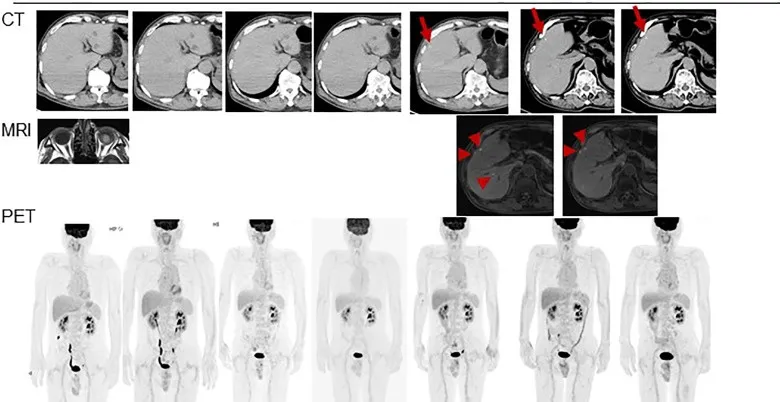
Clinical course of present case with images. Red arrow and arrow head indicate the metastatic tumors detectable with imaging studies.
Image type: radiology (scintigraphy)